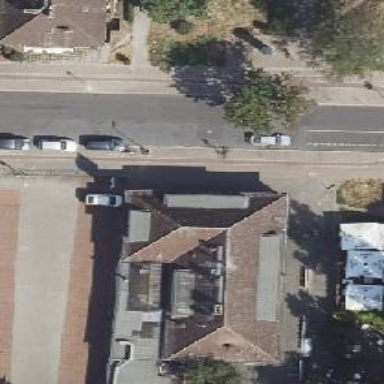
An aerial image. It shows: View of roof edge.